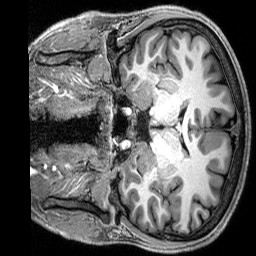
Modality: T1w
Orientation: coronal
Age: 23
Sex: male
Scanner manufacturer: siemens
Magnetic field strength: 3 T
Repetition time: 2.8 s
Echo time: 0.00212 s